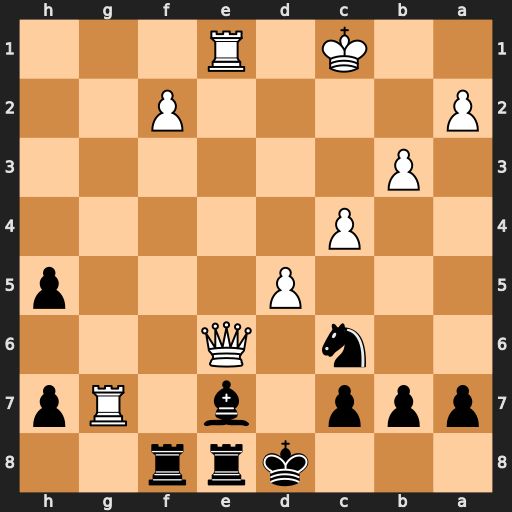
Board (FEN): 3krr2/ppp1b1Rp/2n1Q3/3P3p/2P5/1P6/P4P2/2K1R3
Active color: b
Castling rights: -
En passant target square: -
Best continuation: Ba3+ Kb1 Rxe6